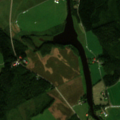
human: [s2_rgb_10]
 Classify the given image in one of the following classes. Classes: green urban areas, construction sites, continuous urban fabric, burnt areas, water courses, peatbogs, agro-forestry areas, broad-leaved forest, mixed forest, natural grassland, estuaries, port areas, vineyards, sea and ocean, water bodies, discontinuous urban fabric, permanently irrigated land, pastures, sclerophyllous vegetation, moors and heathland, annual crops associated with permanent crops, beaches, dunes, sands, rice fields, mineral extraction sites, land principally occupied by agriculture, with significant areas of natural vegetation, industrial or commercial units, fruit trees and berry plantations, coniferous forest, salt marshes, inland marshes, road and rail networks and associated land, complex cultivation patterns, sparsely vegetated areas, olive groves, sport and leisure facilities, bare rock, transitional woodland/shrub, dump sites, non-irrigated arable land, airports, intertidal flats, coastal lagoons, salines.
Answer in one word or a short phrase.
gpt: non-irrigated arable land, land principally occupied by agriculture, with significant areas of natural vegetation, coniferous forest, mixed forest